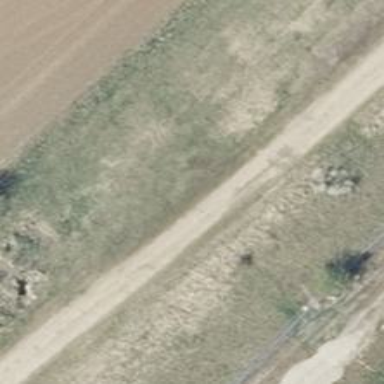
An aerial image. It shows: Gravel track with grade 2 quality.